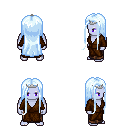
a pixel art fantasy rpg character, male body template, dark elf, purple skin, brown robe, robe skirt, white cyan extra-long hairstyle, silver tiara, four views (front, back, left, right), 2x2 character sprite sheet, small pixel art, hard edges, no anti-aliasing